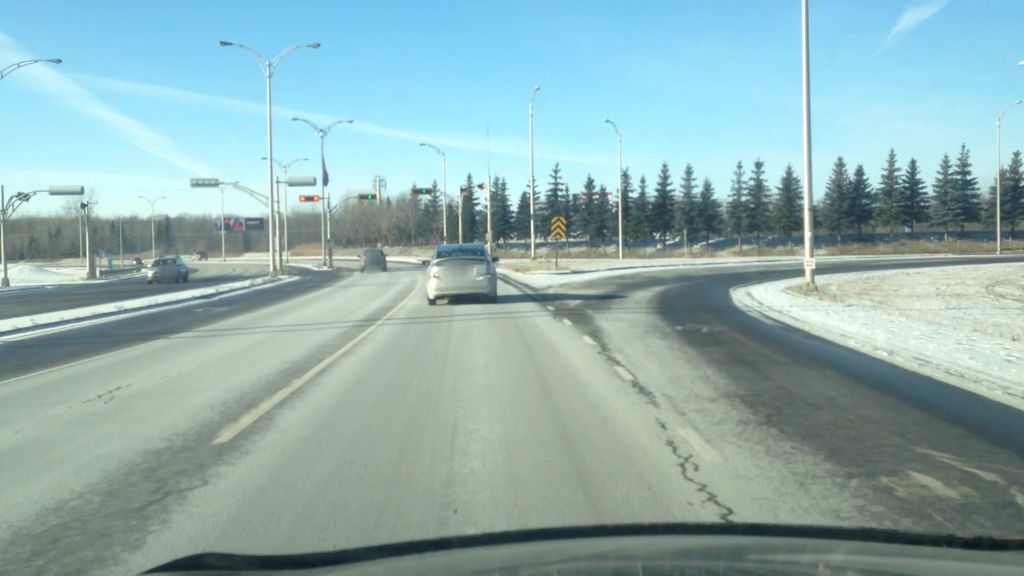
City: montreal